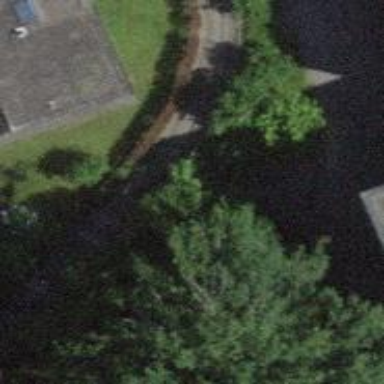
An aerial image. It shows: Set of steps on the road.